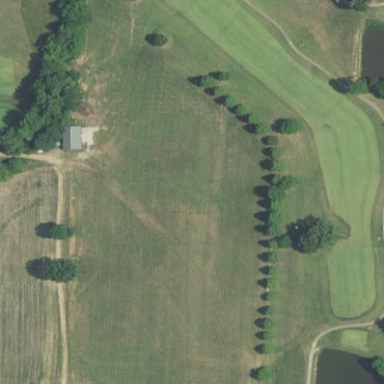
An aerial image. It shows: Driving range golf course surrounded by grass.